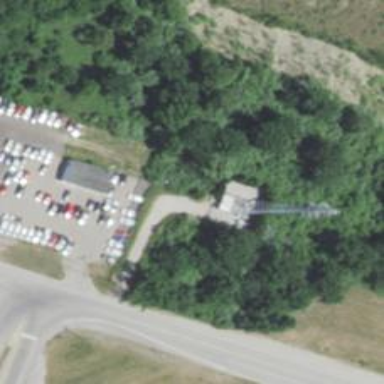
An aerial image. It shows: Mast tower used for communication.